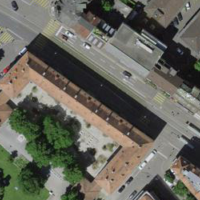
EUNIS habitat code: 54
Species observed at this site:
Cepaea hortensis